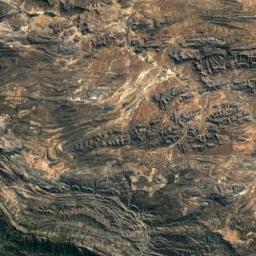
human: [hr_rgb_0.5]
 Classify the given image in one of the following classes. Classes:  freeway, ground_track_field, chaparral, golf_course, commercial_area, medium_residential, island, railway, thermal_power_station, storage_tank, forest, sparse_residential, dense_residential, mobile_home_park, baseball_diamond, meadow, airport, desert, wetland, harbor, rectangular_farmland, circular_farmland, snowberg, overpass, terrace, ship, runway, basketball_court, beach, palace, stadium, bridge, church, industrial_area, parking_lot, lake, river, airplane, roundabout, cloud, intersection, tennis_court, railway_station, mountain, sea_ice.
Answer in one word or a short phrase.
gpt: mountain